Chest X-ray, PA view. Patient: 28 years old, sex M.
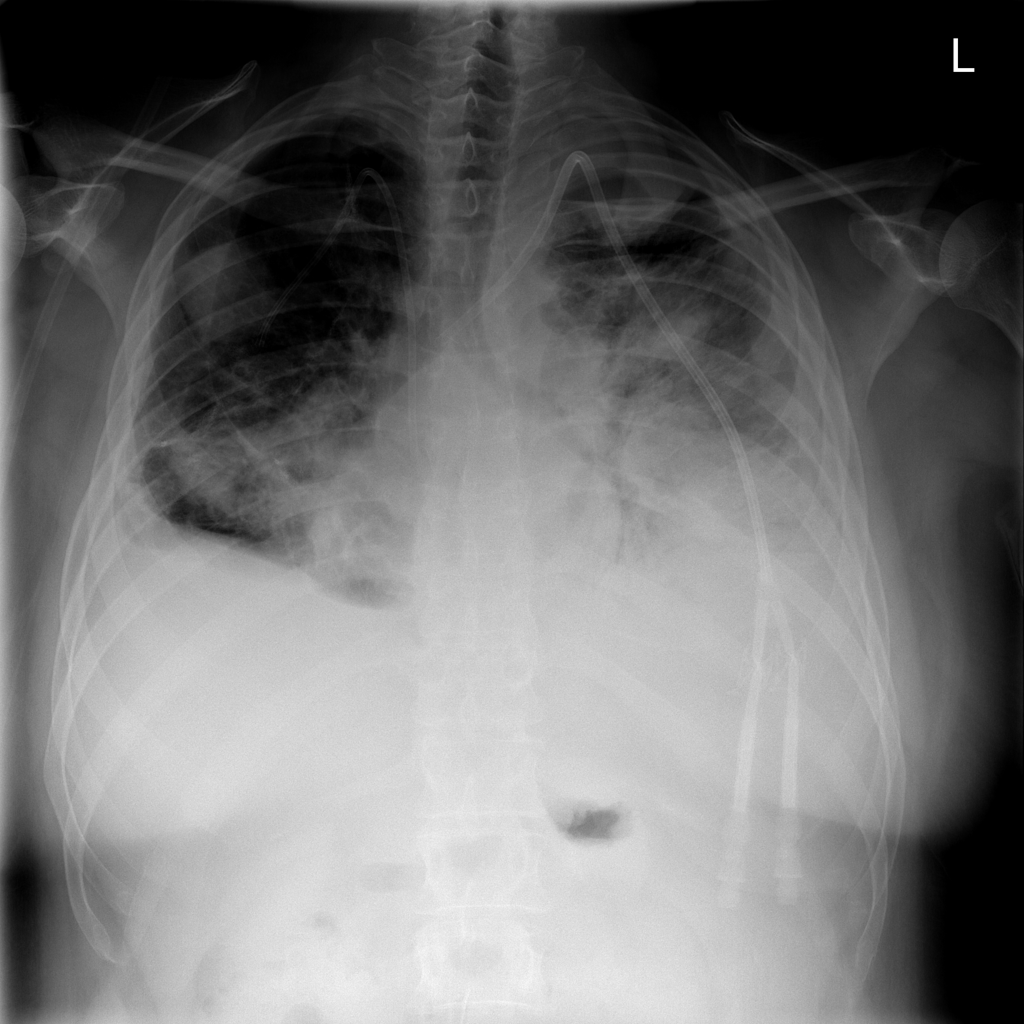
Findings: No Finding